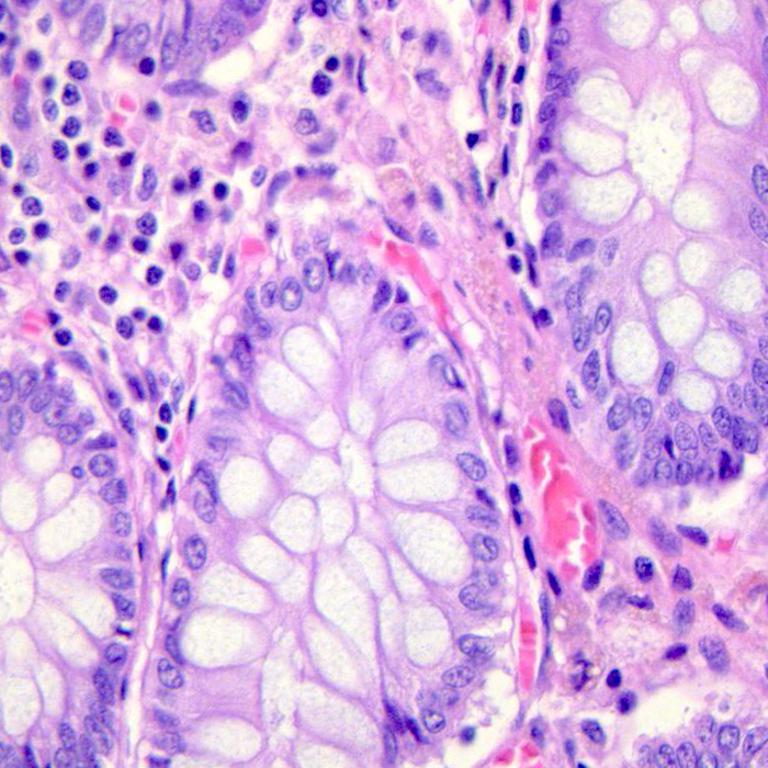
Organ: colon
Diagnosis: benign